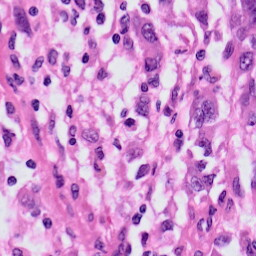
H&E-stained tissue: Skin